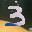
Label: 3